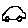
Label: car